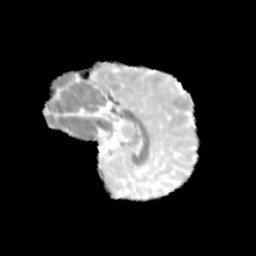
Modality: MD
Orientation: sagittal
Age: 10
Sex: male
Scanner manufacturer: siemens
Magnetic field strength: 3 T
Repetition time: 3.8 s
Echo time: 0.07 s